RGB frame:
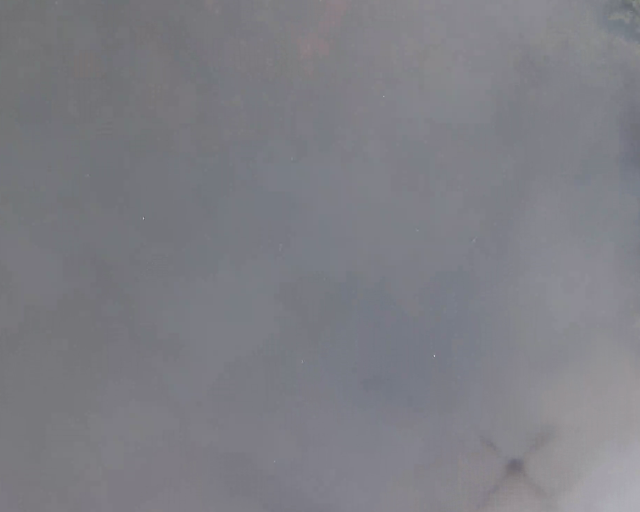
Thermal frame:
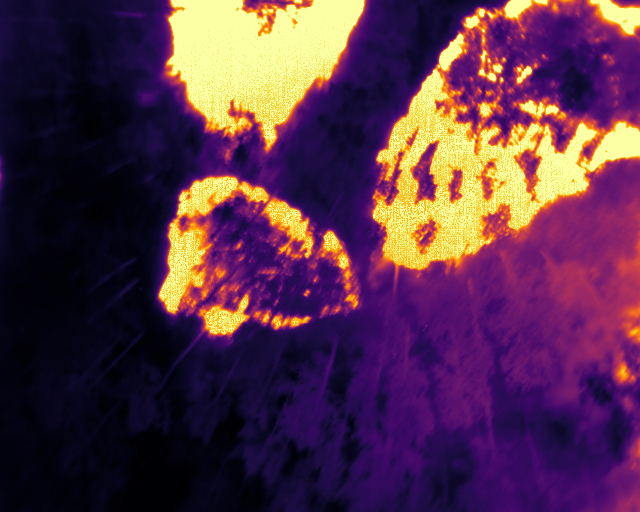
Captured: 2026-02-27 02:36:04
Pixels at or above 80 °C: 131689 (fraction of frame: 0.4019)